Question:
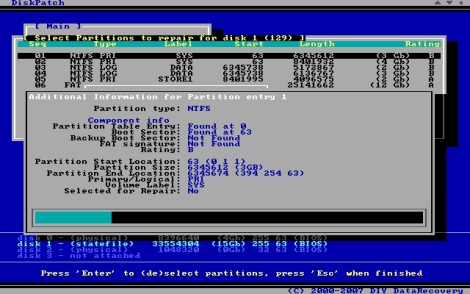
Answer: Use a text UI library. The Curses library used to be a popular option, but it is limited by copyrights.
Fortunately, there is an <URL> available.